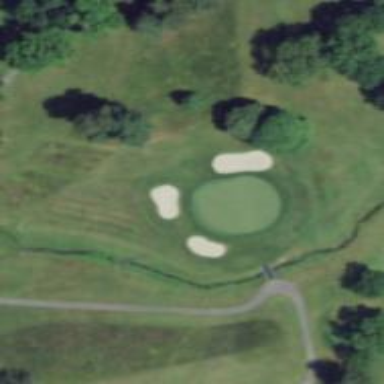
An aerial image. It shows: View of golf hole.